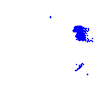
Particle: electron